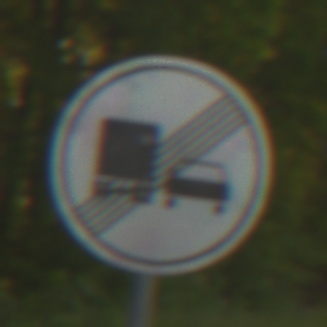
Verkehrszeichen: EndeUeberholverbotKraftfahrzeuge
Umgebung: Outdoor, RoadRail
Tageszeit: SunriseSunset
Wetter: Clear
Licht: Natural
Jahreszeit: NotSpecified
Kontrast: LowContrast